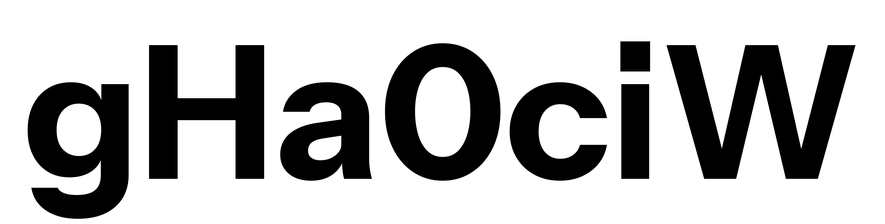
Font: InstrumentSans_Bold